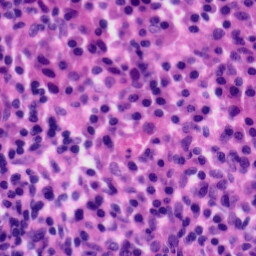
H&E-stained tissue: Tonsil